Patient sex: M
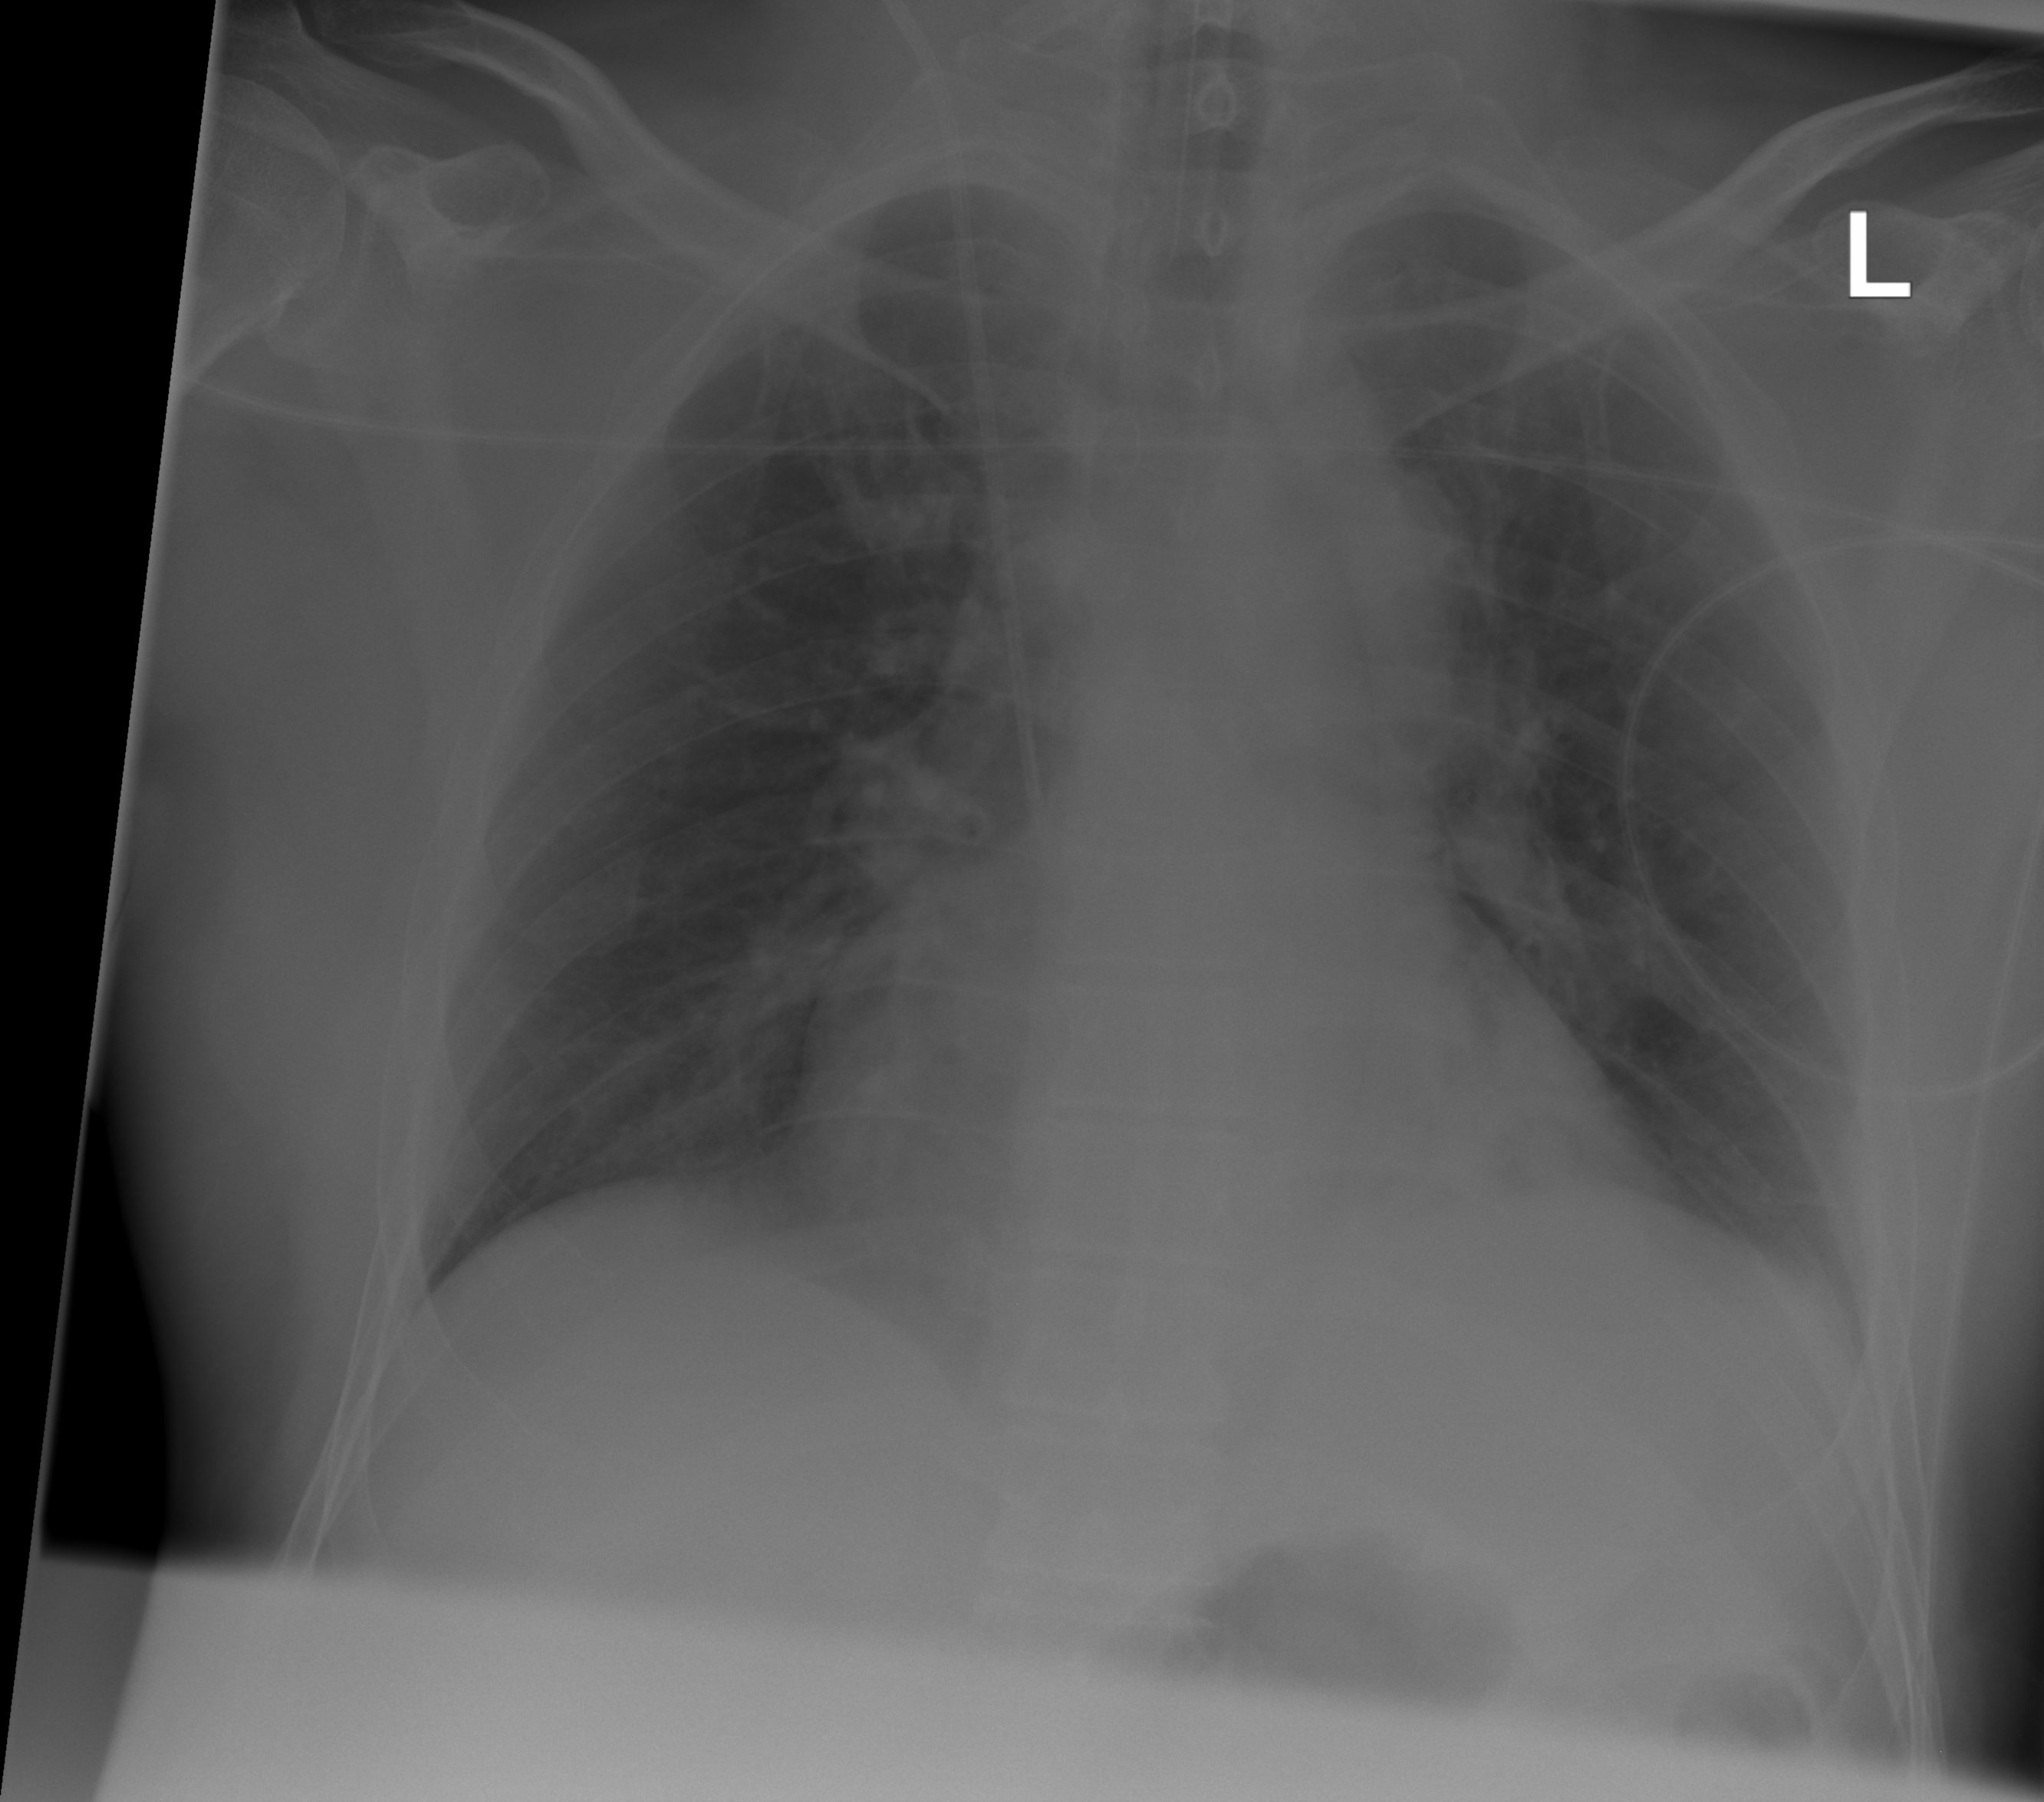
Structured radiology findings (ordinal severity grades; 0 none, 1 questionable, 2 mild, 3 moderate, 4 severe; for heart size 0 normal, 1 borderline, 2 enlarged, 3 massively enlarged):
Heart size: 2
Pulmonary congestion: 0
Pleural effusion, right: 0
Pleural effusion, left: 0
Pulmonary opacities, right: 0
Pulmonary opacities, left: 0
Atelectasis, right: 0
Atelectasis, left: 2